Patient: sex F, age 64
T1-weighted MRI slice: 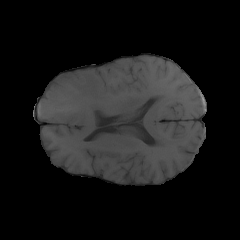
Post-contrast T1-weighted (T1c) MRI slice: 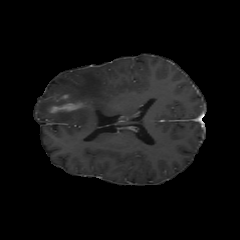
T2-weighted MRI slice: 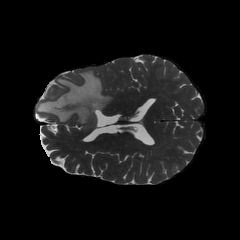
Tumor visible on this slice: yes
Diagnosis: Glioblastoma, IDH-wildtype
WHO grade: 4